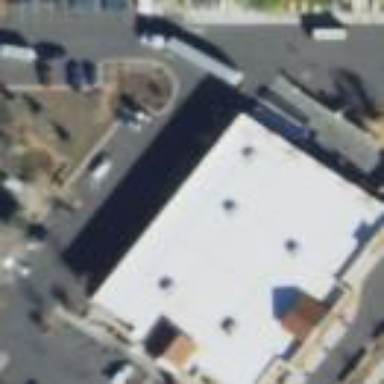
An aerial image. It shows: Retail building.